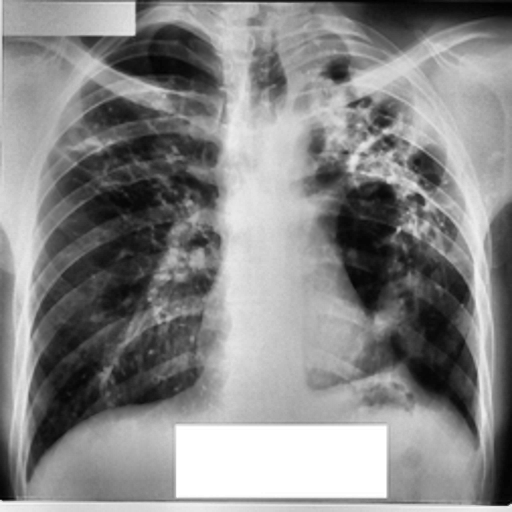
Finding: TUBERCULOSIS